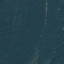
Label: Forest